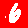
Digit: 6